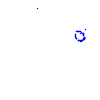
Particle: kaon